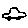
Label: car